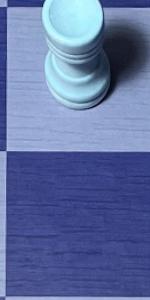
Label: Empty